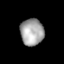
Tissue: lung
Cell type: Fibroblasts
Senescence score: 0.2298
Nuclear area (px): 610
Mean DAPI intensity: 165.402